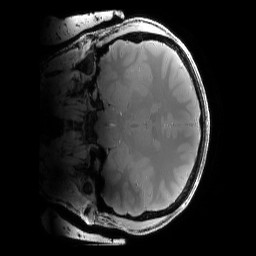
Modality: PDw
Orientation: coronal
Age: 27
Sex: male
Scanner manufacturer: siemens
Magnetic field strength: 6.98 T
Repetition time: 1.38 s
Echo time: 0.00242 s